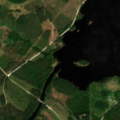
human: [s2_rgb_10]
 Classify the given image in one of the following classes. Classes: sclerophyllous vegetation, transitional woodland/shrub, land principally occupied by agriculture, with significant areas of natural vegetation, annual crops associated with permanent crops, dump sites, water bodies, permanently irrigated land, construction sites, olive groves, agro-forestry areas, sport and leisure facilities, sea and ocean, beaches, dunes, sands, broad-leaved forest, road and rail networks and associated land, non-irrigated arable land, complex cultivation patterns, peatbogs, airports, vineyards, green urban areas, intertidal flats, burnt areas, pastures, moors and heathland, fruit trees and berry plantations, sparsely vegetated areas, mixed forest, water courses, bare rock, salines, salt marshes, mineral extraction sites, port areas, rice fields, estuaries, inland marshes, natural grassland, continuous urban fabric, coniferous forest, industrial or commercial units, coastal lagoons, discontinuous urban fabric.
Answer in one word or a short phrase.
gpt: broad-leaved forest, coniferous forest, mixed forest, transitional woodland/shrub, water bodies